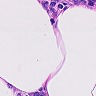
Metastatic tissue present: no